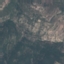
Land use / land cover: HerbaceousVegetation